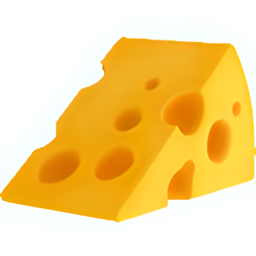
Name: cheese wedge
Emoji: 🧀
Group: Food & Drink
Sub-group: food-prepared